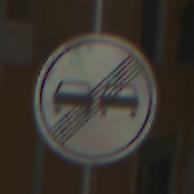
Verkehrszeichen: EndeUeberholverbot
Umgebung: Outdoor, Urban
Tageszeit: MorningAfternoon
Wetter: Clear
Licht: Natural
Jahreszeit: NotSpecified
Kontrast: HighContrast